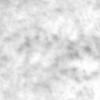
Label: no_change